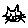
Label: cat